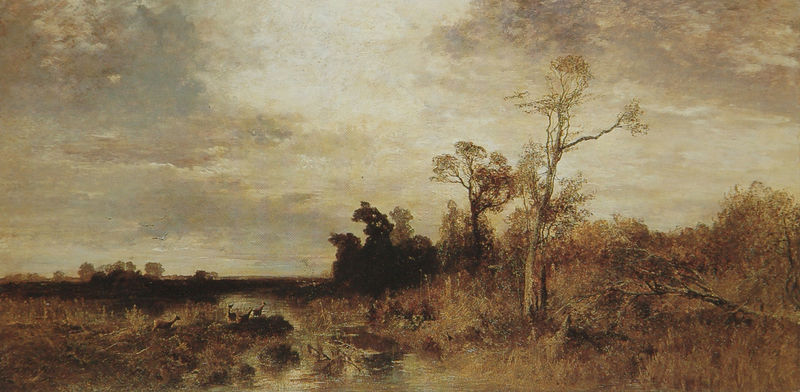
Titel: Herbst im Oberbayerischen Moos
Künstler: Josef Wenglein
Standort: Leipzig
Institution: Museum der Bildenden Künste
Schlagwörter: baum, blau, blätter, dunkel, gemälde, himmel, wasser, wolken, bäume, fluss, gelb, grün, landschaft, ocker, see, ufer, abend, braun, grau, hell, holz, licht, schwarz, weiss, gras, rot, tier, tiere, wiese, wolke, beige, malerei, trinken, bild, öl, ast, bach, baumstamm, feld, ferne, gräser, horizont, morgen, natur, spiegelung, stamm, vögel, weite, busch, büsche, einsam, gebüsch, gewässer, sonne, sträucher, england, wald, boot, hase, bewölkt, düster, sonnenlicht, kahl, herbst, enten, silhouette, ich seh nix, romantik, constable, turner, unwetter, wild, stimmung, allein, steppe, reflexion, diesig, zweig, moos, wolkig, gänse, sumpf, hallo, trüb, reh, rehe, moor, tränke, auen, fernsicht, atmosphäre, herbstlich, auwald, morgens, grässer, trist, früh, horitzont, john constable, landschaft am niederrhein, lichtöffnung, vereinsamt, wildwechsel, ocka, grauer himmel